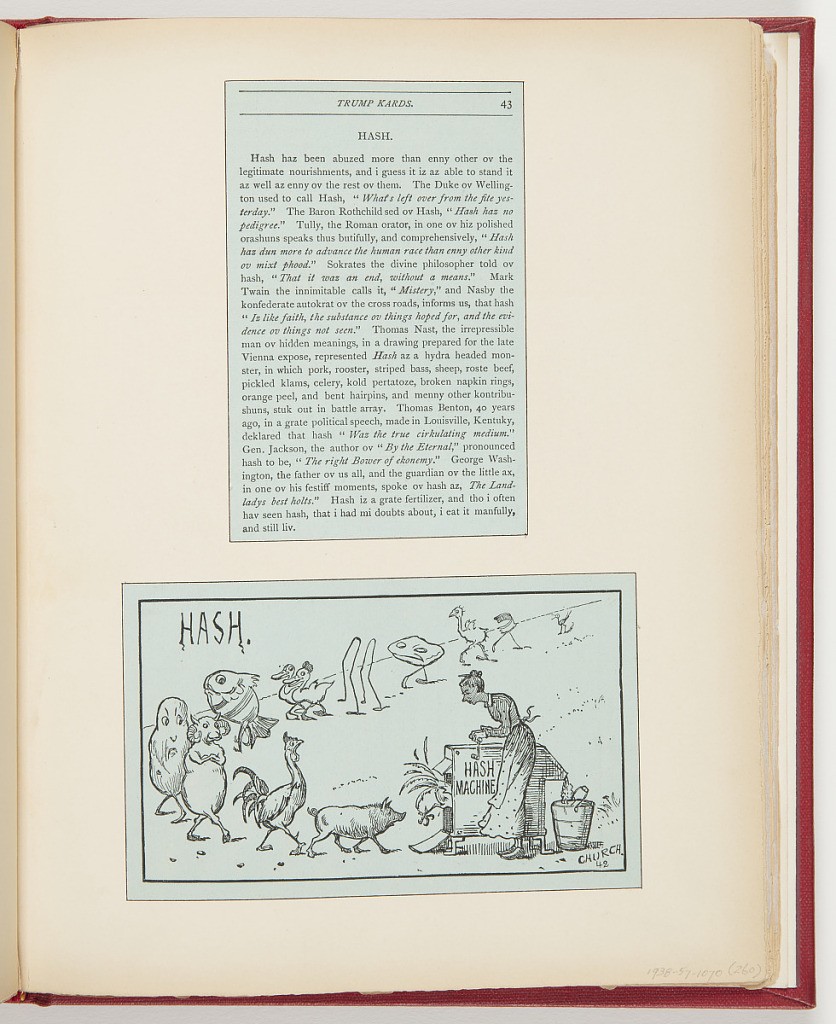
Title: Hash
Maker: Frederick Stuart Church, American, 1842–1924
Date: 1877
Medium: Printed in black ink on blue paper
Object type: Ephemera
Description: Top, short story on hash. Bottom, various animas and objects walking in a line from upper right to lower right into hash machine. Profile of older woman, facing left, cranking machine, lower right bucket. Machine labeled.